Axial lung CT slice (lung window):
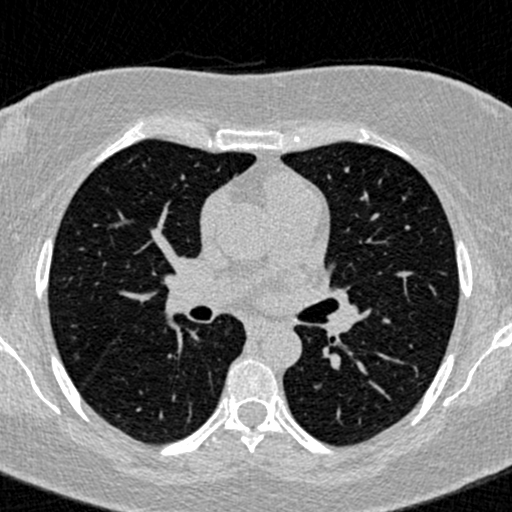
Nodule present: no